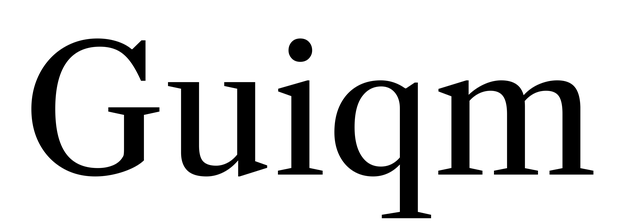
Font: LibreCaslonText_Regular